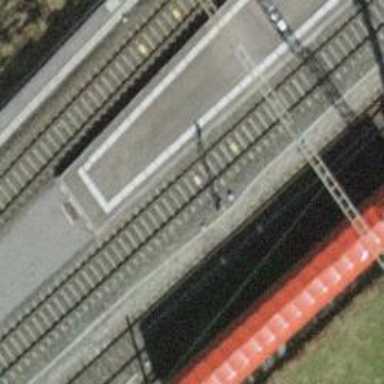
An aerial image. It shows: Railway signal.